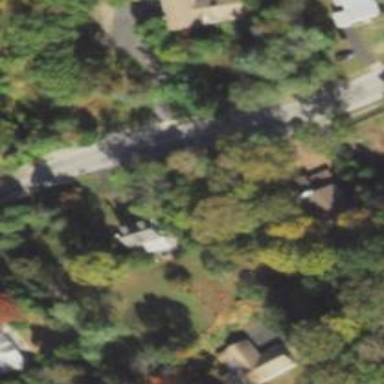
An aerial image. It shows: Driveway.